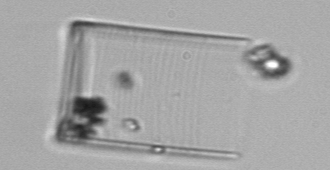
Label: Guinardia_flaccida